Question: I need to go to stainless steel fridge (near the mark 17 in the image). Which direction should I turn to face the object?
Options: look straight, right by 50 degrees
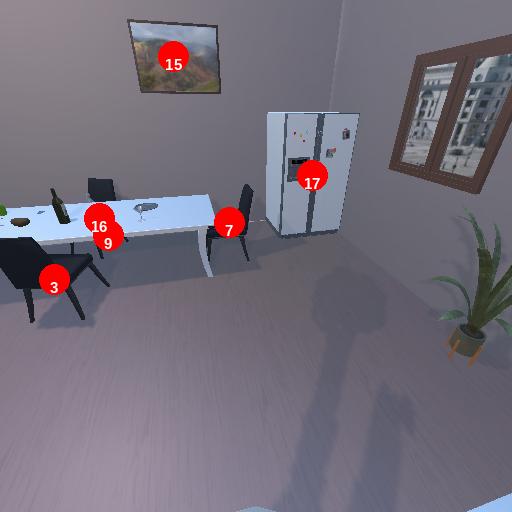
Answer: look straight